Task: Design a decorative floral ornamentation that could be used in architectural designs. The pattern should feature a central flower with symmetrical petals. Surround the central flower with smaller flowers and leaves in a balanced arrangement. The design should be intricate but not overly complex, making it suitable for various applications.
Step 182:
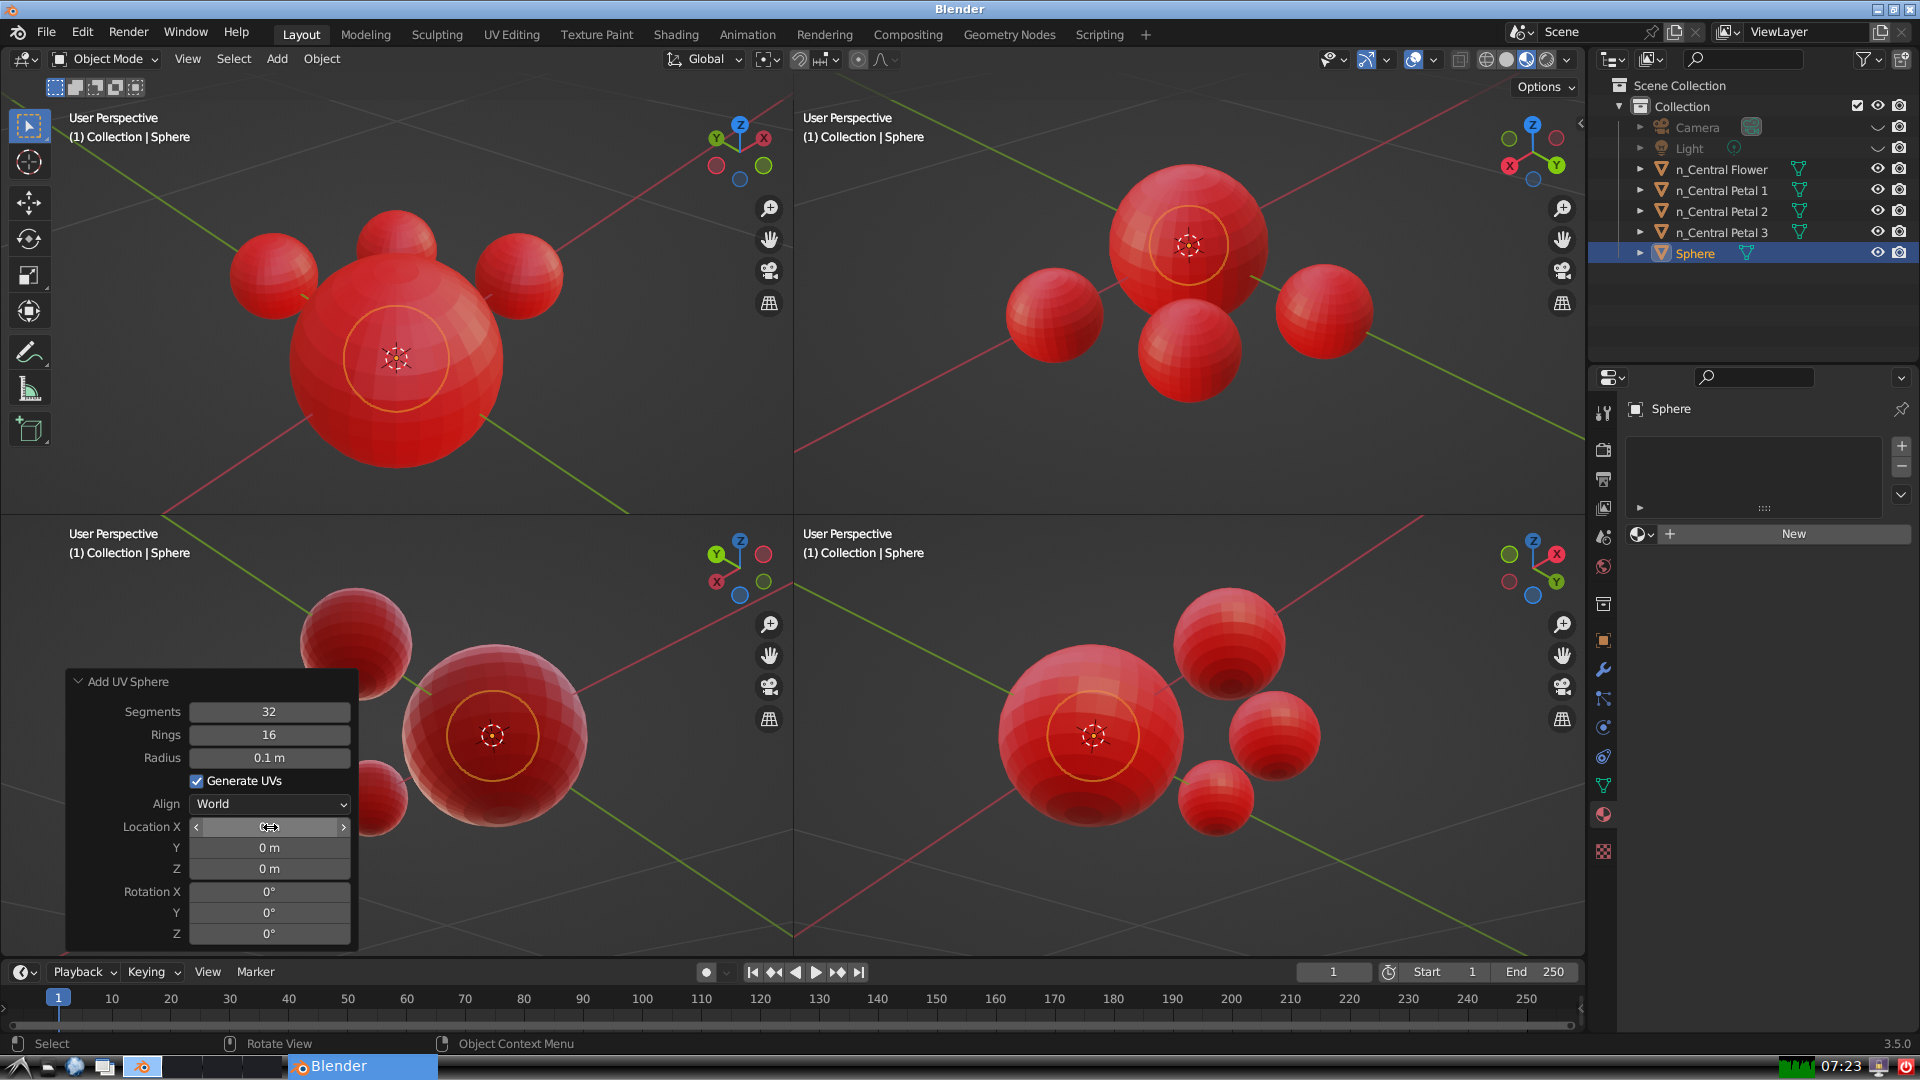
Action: click: no